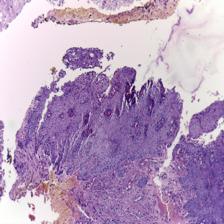
Diagnosis: OSCC